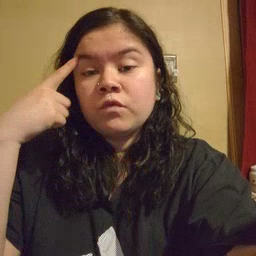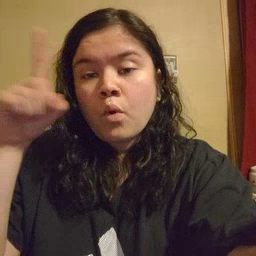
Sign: for